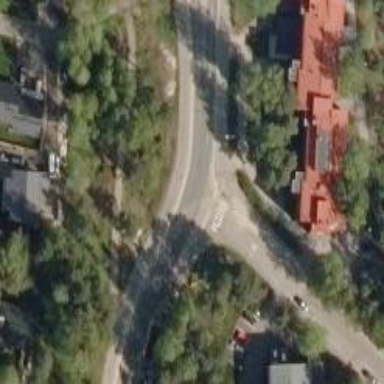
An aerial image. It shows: Asphalt cycleway with crossing.